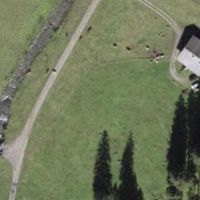
EUNIS habitat code: 24
Species observed at this site:
Plantago media
Saxifraga paniculata